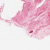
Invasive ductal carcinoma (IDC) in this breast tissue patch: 0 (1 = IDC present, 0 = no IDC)